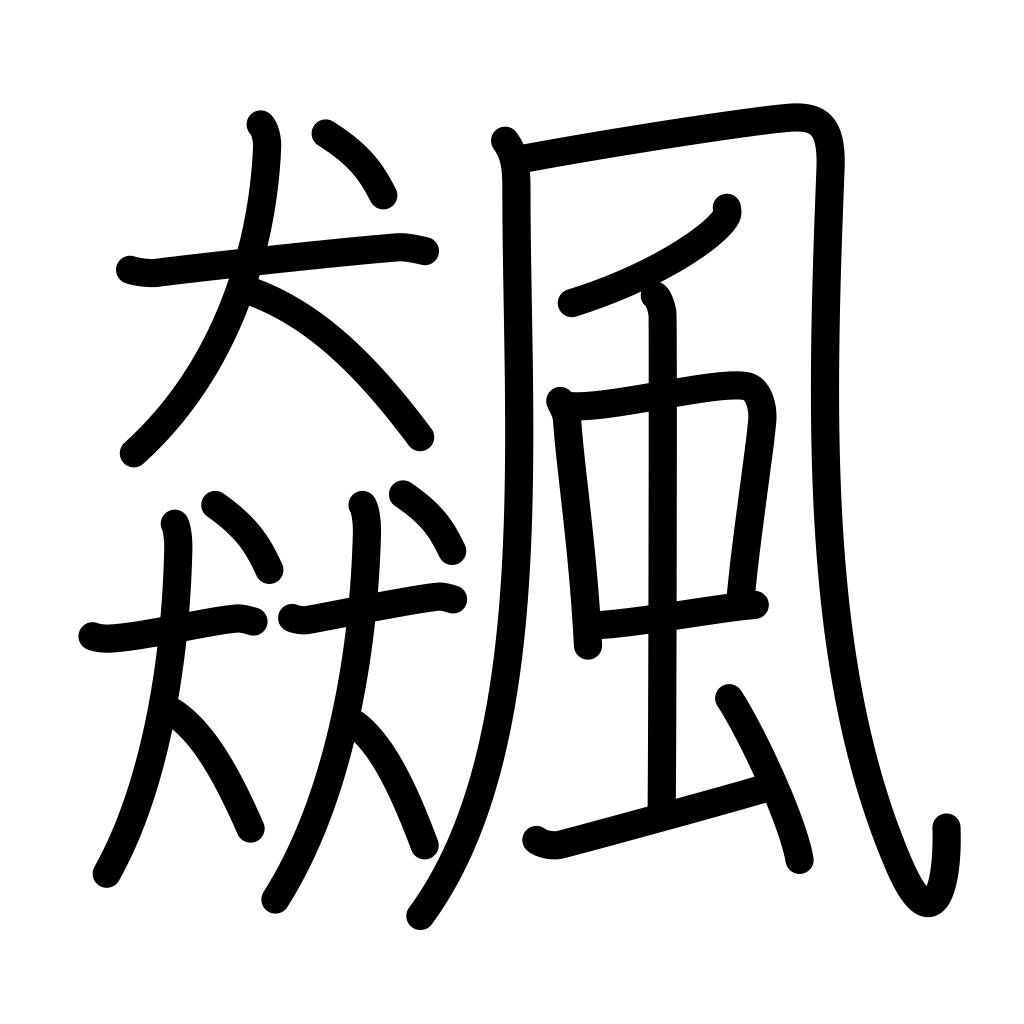
Meaning: whirlwind